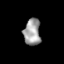
Tissue: skin
Cell type: Epithelial cells
Senescence score: 0.2087
Nuclear area (px): 434
Mean DAPI intensity: 159.597